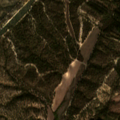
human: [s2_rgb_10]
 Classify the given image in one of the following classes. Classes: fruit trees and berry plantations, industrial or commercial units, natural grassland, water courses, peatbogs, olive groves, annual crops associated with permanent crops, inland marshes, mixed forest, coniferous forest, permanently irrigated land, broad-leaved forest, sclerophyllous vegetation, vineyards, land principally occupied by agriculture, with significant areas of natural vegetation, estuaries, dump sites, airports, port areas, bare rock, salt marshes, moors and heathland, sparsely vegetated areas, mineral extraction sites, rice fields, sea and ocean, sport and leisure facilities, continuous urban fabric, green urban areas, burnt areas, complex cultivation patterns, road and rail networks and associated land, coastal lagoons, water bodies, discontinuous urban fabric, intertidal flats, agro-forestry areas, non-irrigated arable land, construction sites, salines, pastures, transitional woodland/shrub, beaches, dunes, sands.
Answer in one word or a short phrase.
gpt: complex cultivation patterns, broad-leaved forest, mixed forest, transitional woodland/shrub